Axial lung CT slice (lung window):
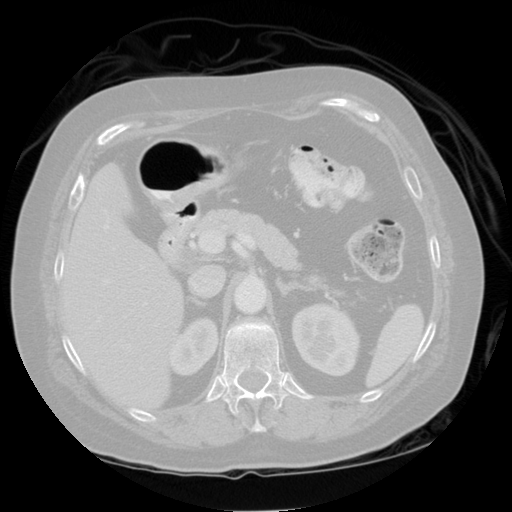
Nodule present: no